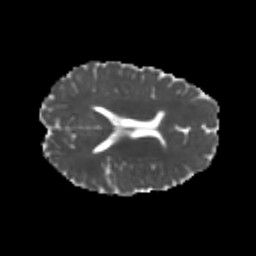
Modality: MD
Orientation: axial
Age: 20
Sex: female
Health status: healthy
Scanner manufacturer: philips
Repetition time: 7.384 s
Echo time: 0.08599 s